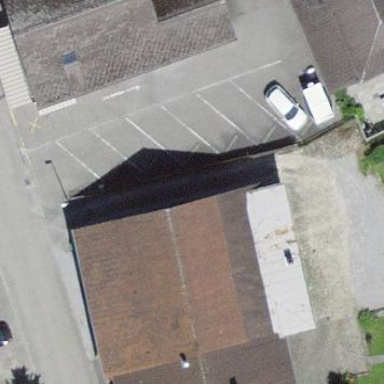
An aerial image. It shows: Street-side parking area with diagonal orientation.